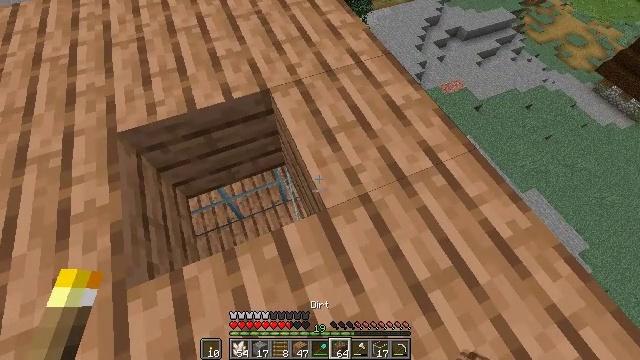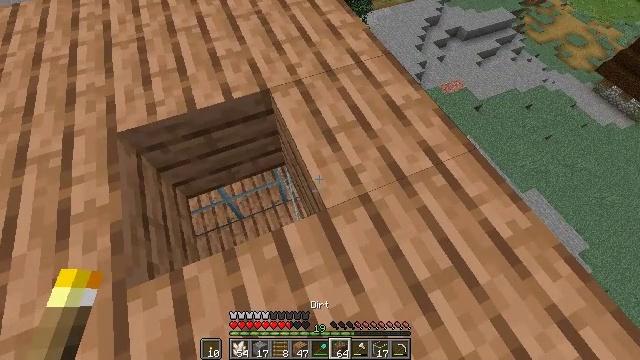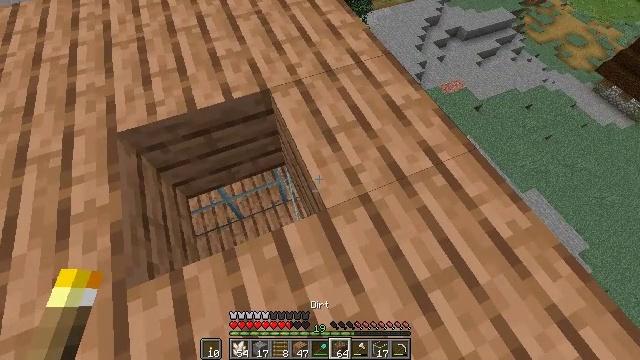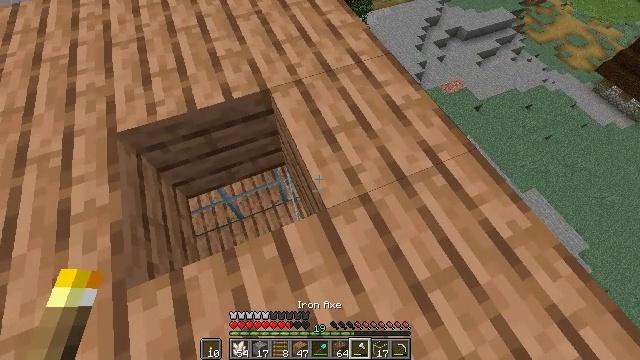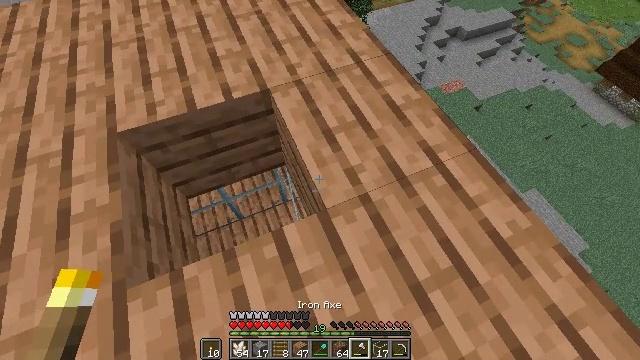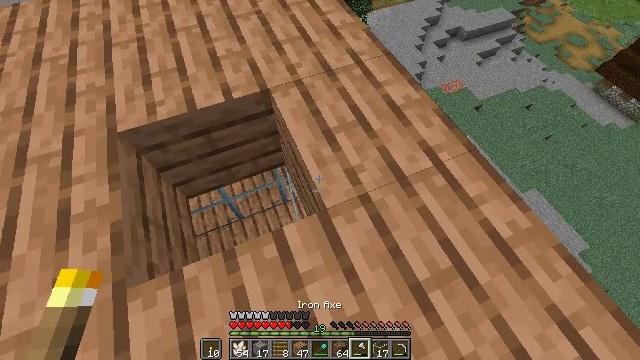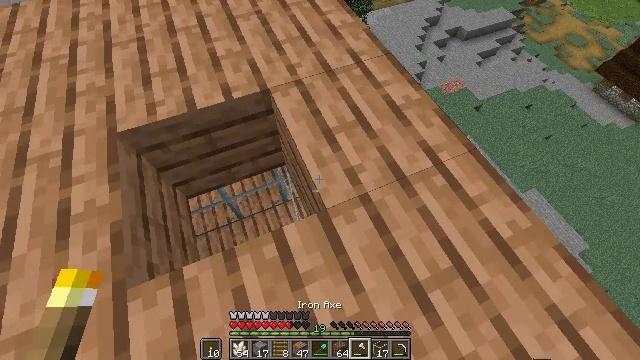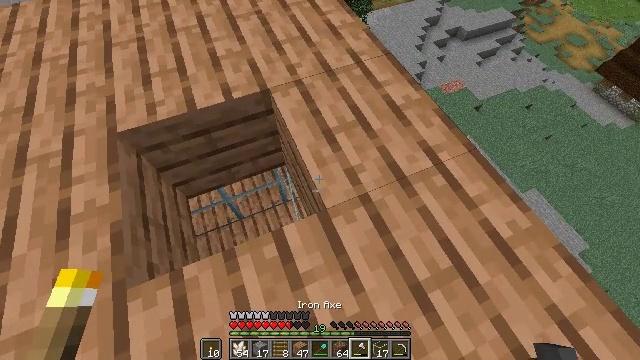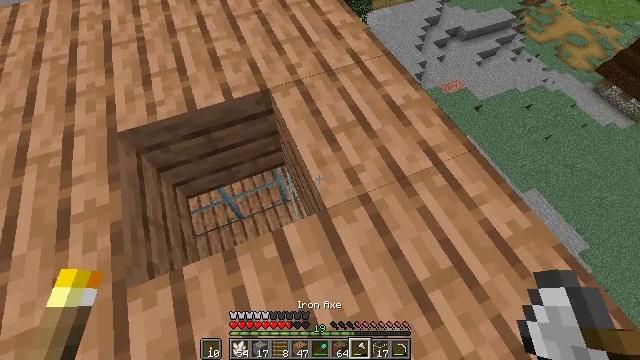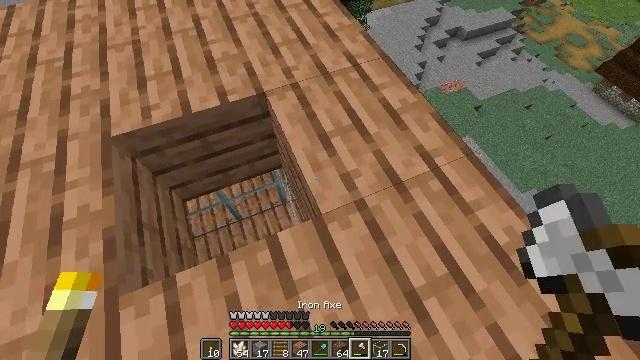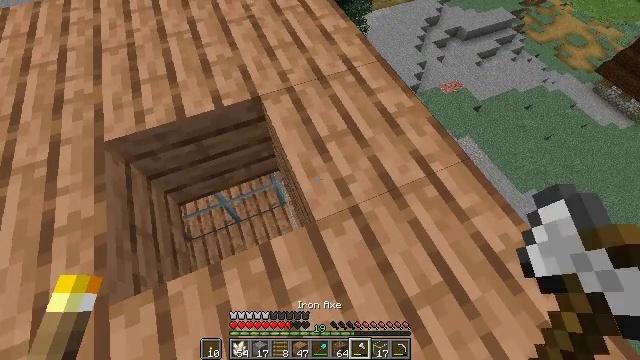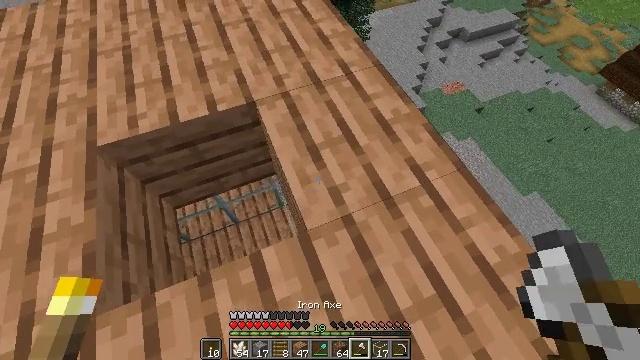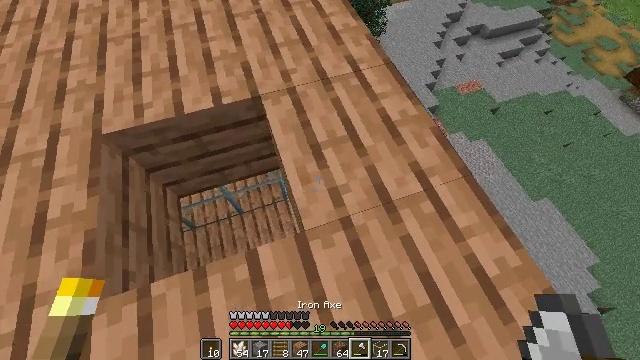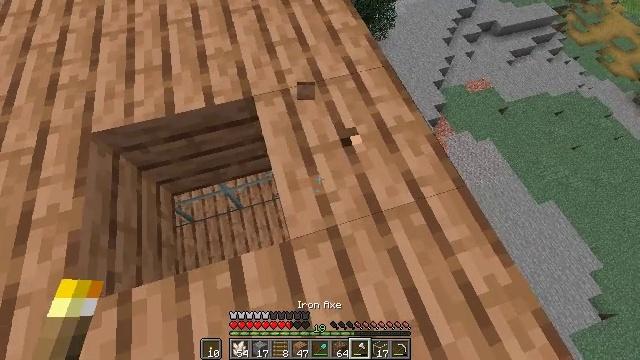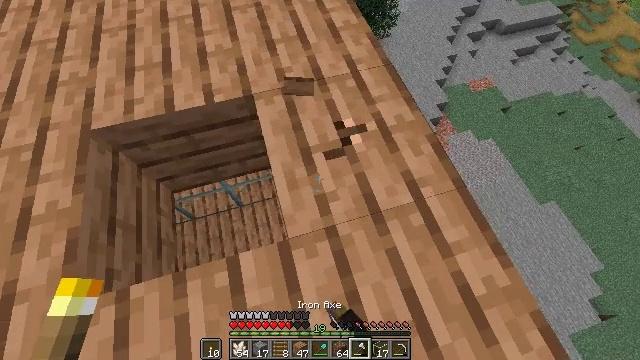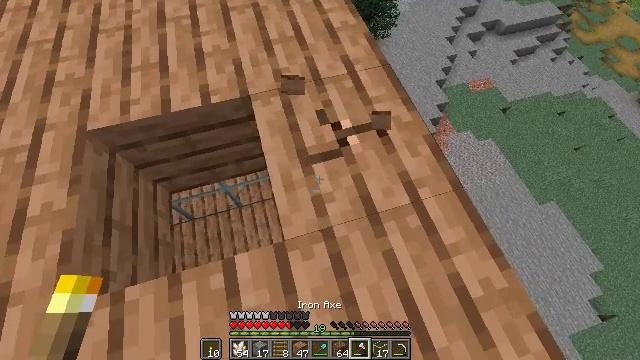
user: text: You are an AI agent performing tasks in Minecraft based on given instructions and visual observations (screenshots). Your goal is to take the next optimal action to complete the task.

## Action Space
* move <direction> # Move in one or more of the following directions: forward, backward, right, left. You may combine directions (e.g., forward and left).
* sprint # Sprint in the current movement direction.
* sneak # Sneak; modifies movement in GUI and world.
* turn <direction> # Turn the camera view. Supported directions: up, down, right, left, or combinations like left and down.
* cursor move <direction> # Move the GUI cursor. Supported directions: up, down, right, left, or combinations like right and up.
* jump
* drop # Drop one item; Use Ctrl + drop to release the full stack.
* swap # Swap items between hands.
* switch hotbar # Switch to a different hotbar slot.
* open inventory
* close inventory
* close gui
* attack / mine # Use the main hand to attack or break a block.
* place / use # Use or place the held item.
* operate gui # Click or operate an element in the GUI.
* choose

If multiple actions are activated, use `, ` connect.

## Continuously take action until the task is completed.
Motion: motion action
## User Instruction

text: Gather jungle planks for building.
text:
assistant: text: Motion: sneak
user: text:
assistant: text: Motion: sneak
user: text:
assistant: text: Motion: sneak
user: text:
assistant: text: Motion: sneak
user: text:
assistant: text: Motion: sneak
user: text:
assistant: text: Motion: sneak
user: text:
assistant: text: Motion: sneak
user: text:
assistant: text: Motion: sneak
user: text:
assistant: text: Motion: move forward and move right, sneak
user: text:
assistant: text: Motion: move forward and move right, sneak
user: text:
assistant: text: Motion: move forward and move right, sneak
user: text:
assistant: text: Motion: move forward and move right, sneak, turn left and down
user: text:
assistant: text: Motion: sneak, turn left and down, attack / mine
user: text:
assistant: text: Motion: sneak, attack / mine
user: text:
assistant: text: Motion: sneak, attack / mine
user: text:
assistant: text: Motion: sneak, attack / mine
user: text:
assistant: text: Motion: sneak, attack / mine
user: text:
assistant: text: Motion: sneak, attack / mine
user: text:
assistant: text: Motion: sneak, attack / mine
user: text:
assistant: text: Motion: sneak, attack / mine
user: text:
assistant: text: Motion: sneak, attack / mine
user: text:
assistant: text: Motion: sneak, attack / mine
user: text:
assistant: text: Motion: sneak, attack / mine
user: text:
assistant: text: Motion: sneak, attack / mine
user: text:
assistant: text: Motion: sneak, attack / mine
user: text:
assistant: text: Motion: sneak, attack / mine
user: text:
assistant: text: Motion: sneak, attack / mine